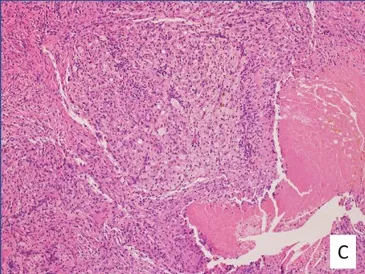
Areas of tumor regression also showed necrotizing granulomatous inflammation (C).
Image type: pathology (h&e)